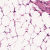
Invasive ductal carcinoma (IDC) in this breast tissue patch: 0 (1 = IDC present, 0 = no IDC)